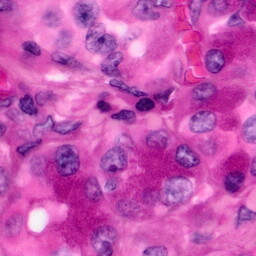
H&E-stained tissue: Pancreatic